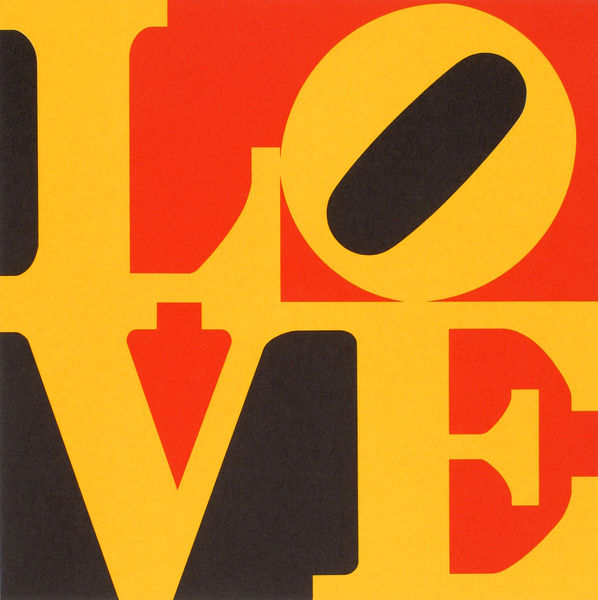
Titel: Die Deutsche Liebe 1968
Künstler: Robert Indiana
Schlagwörter: gemälde, gelb, orange, schwarz, rot, bild, oval, schrift, liebe, farben, flächen, formen, siebdruck, motiv, druck, buchstaben, plakat, typen, poster, diagonale, pfeil, geometrie, quadrat, typographie, pop art, quadratisch, horizontale, vertikale, negativform, gekippt, warhol, serifen, bekannt, love, populär, positiv/negativ, schräges o, pop artr